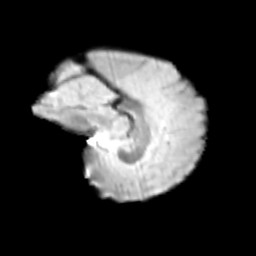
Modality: T2w
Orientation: sagittal
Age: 11
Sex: female
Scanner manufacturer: siemens
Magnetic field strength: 3 T
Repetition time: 3.8 s
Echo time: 0.07 s